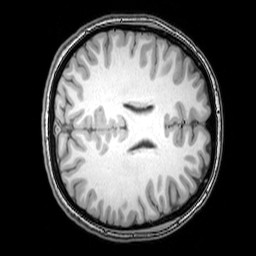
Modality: T1w
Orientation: axial
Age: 21
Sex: female
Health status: healthy
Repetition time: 0.081 s
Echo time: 0.037 s